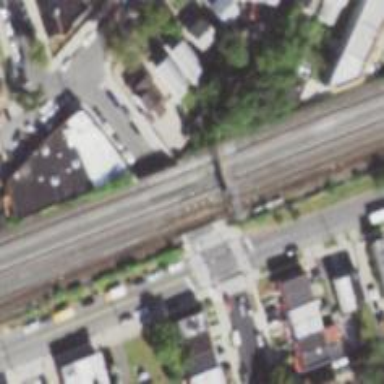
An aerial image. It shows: Bridge with electrified railway tracks.